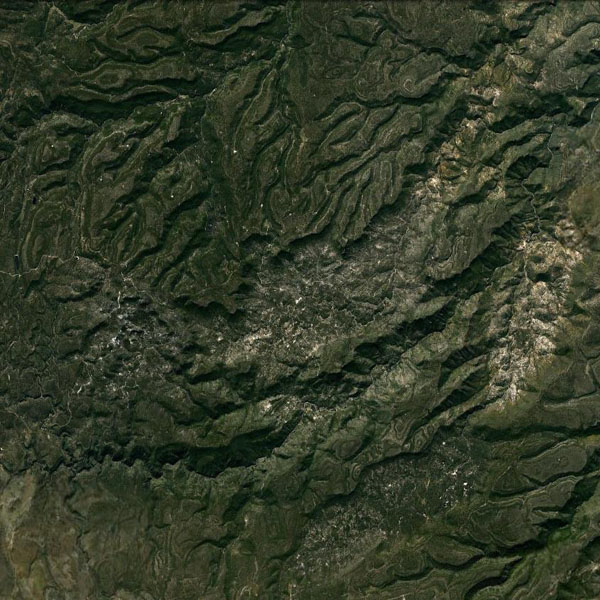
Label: Mountain